Field crop: maize
Growth stage: 2
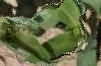
Species: maize